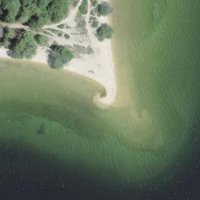
EUNIS habitat code: 14
Species observed at this site:
Neottia nidus-avis